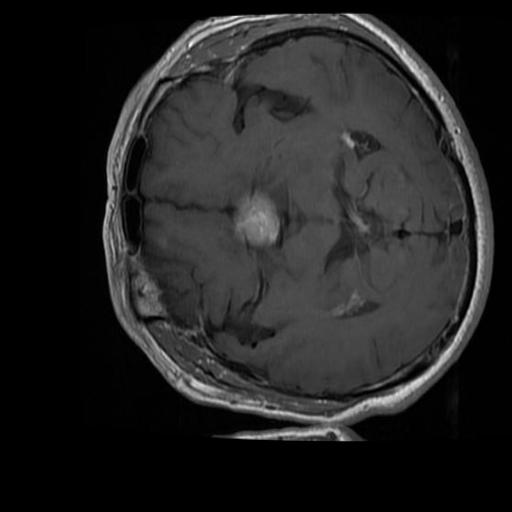
Label: brain_tumor